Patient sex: F
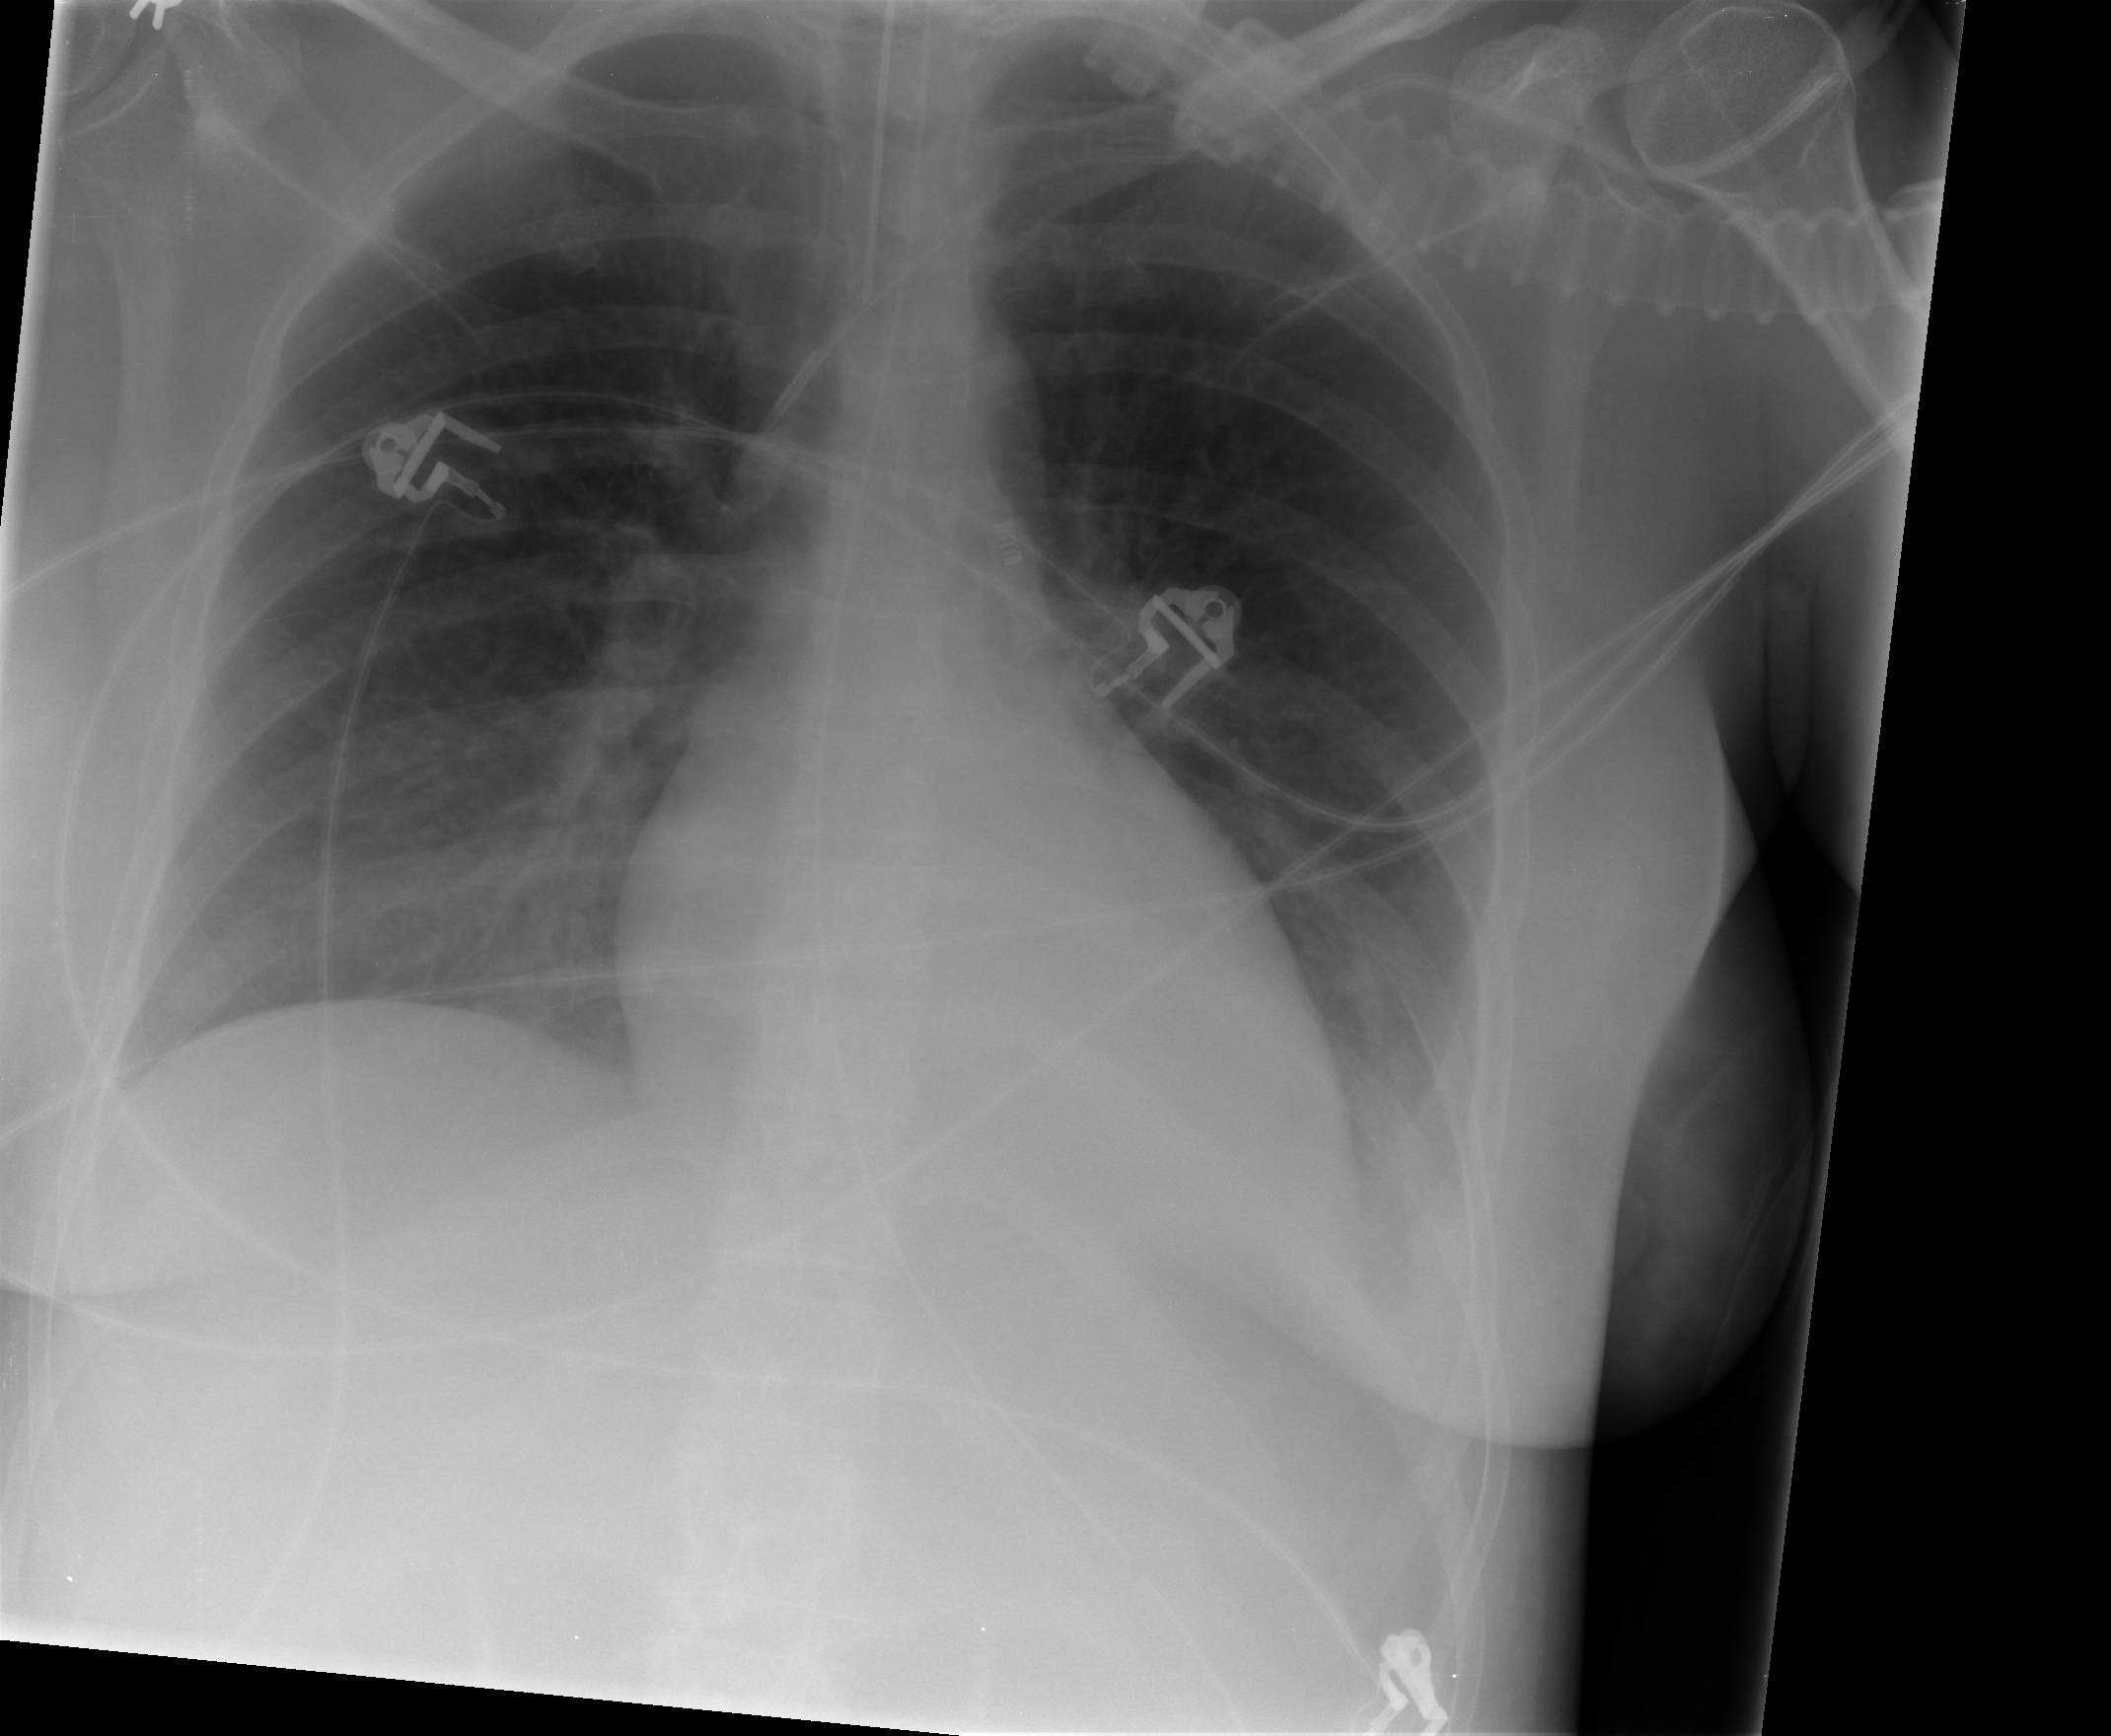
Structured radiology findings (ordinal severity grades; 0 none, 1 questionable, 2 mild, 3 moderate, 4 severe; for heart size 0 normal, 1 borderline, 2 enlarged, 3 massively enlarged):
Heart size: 0
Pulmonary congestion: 0
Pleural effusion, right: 0
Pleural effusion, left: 2
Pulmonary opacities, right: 0
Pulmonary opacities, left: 1
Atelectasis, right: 2
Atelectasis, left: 2